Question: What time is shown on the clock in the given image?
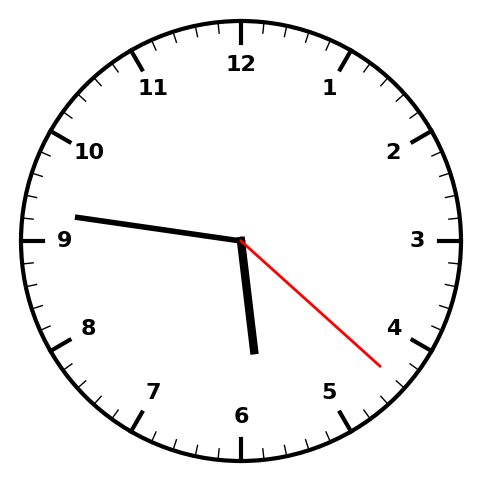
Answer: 05:46:22